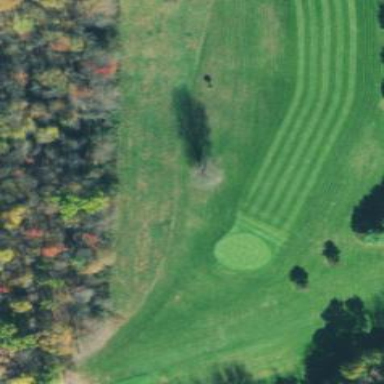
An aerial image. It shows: Golf fairway in the image.